RGB frame:
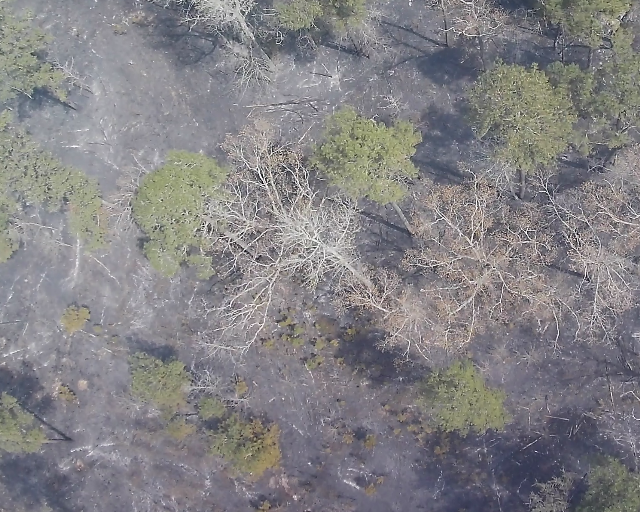
Thermal frame:
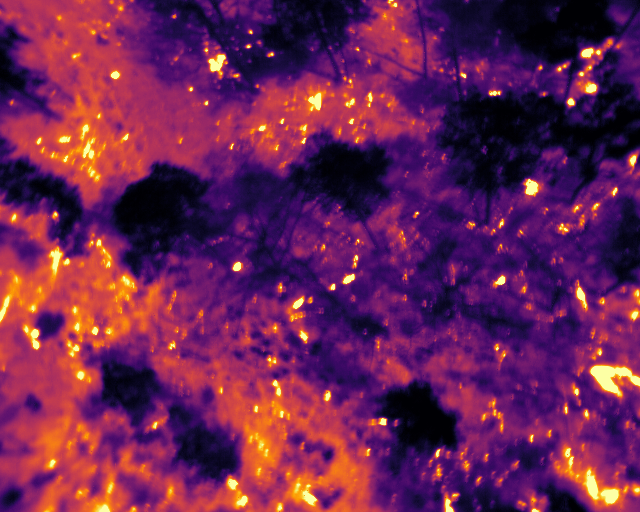
Captured: 2026-02-26 03:41:50
Pixels at or above 80 °C: 1654 (fraction of frame: 0.005048)